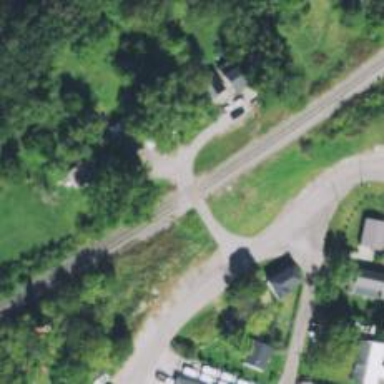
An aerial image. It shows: Railway level crossing.